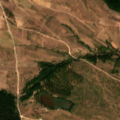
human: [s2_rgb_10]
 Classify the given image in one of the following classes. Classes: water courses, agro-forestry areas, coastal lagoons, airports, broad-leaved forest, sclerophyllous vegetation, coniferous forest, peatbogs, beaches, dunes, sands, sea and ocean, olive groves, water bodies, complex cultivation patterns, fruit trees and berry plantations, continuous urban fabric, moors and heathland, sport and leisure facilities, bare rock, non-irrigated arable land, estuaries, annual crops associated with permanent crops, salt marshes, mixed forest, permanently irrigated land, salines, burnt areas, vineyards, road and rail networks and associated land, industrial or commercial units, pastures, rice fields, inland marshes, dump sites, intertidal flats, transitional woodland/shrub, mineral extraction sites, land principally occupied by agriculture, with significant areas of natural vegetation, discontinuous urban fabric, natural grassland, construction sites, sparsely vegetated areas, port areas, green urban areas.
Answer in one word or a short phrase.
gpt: pastures, complex cultivation patterns, land principally occupied by agriculture, with significant areas of natural vegetation, broad-leaved forest